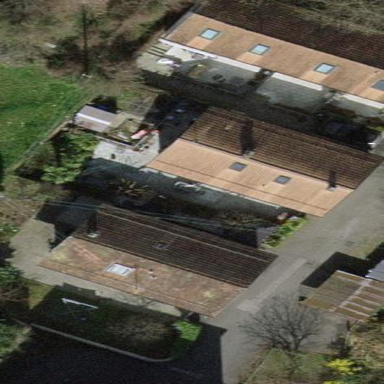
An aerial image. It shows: Semi-detached house.